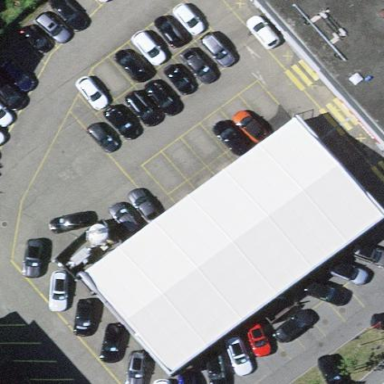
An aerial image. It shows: Parking area with surface.